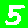
Digit: 5